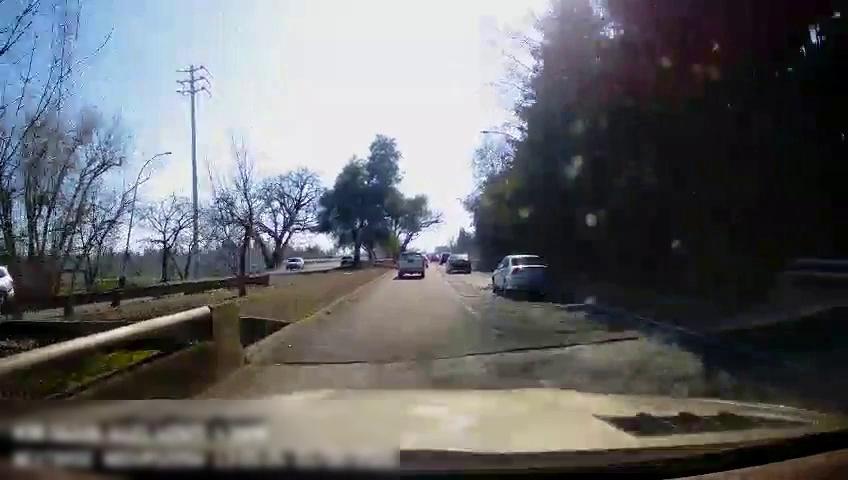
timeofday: Day
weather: Sunny
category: Drivable Space
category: Vehicles | SUV
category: Vehicles | SUV
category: Vehicles | SUV
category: Vehicles | Truck
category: Vehicles | Car
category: Vehicles | Car
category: Vehicles | SUV
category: Vehicles | Car
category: Lanes | Current Lane
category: Lanes | Alternate Lane